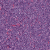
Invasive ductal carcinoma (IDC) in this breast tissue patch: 1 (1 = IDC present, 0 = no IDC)